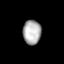
Tissue: lung
Cell type: Epithelial cells
Senescence score: 0.21
Nuclear area (px): 433
Mean DAPI intensity: 175.54